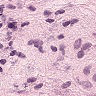
Metastatic tissue present: no